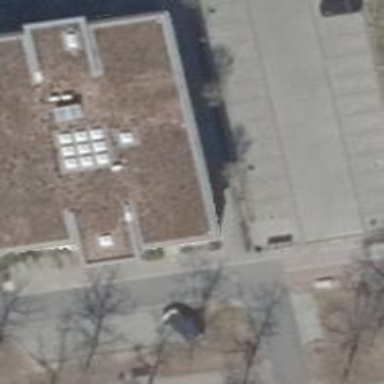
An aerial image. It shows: Library.